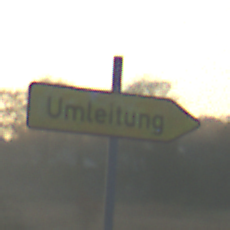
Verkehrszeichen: UmleitungswegweiserRechtsweisend
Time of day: Dawn
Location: Outdoor (Nature)
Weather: Clear
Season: NotSpecified
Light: Natural